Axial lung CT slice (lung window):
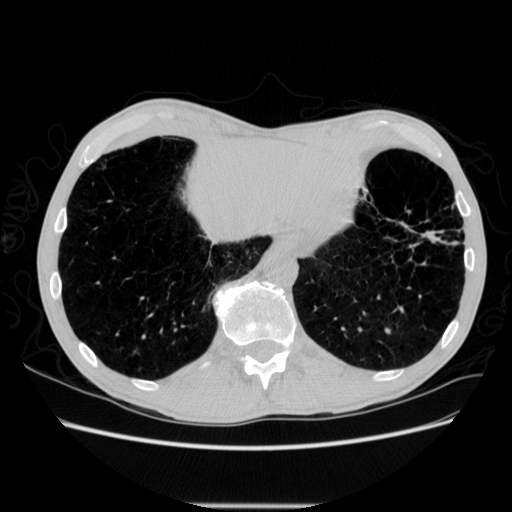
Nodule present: no